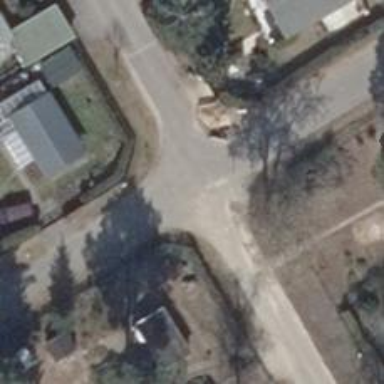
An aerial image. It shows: Residential road.